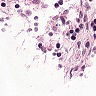
Metastatic tissue present: no